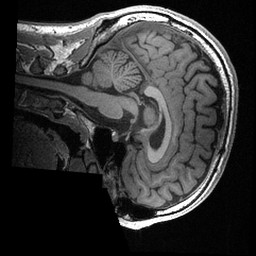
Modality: T1w
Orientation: sagittal
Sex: male
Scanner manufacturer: ge
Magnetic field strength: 3 T
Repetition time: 0.0064 s
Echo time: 0.00281 s